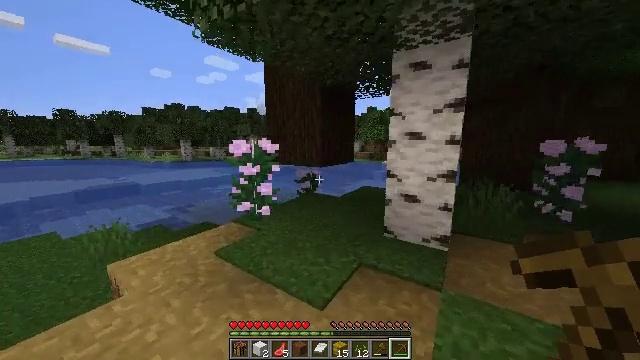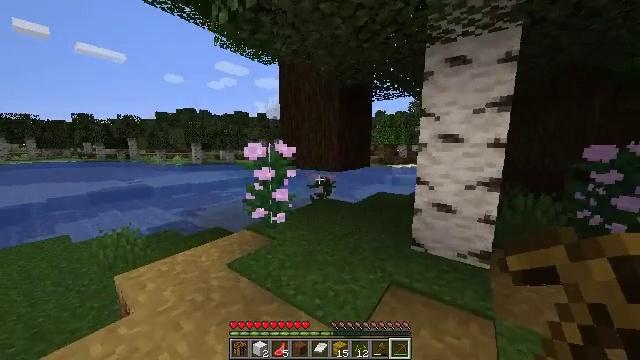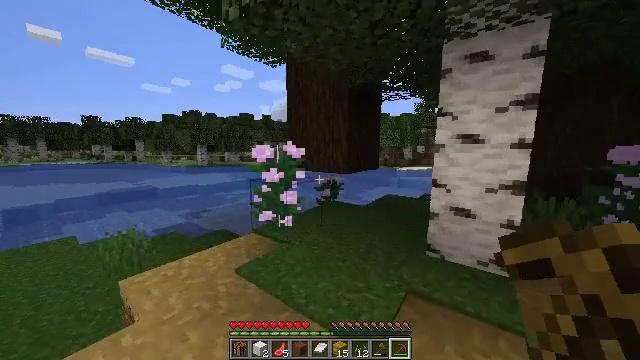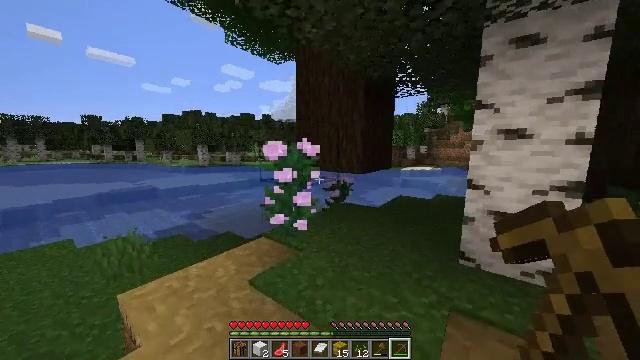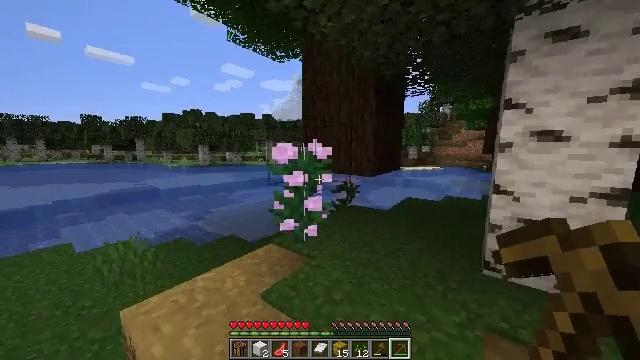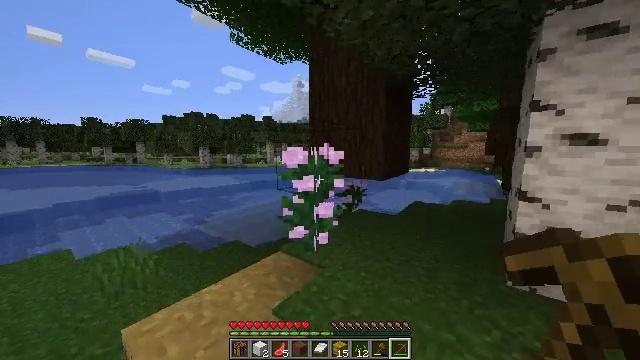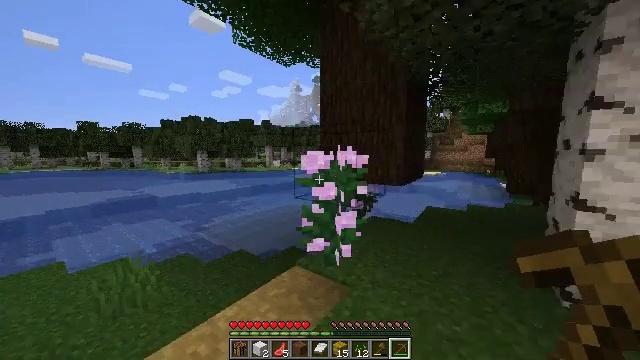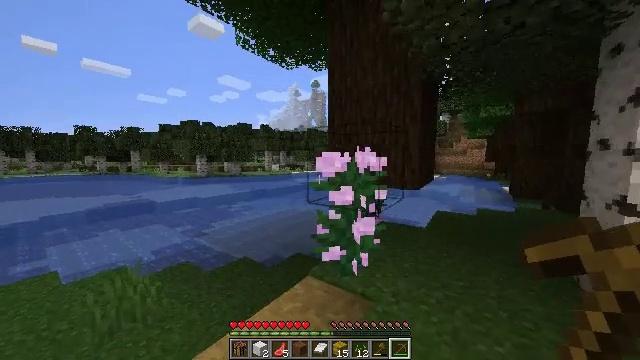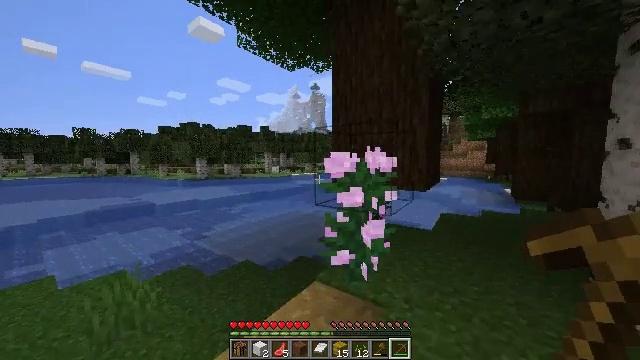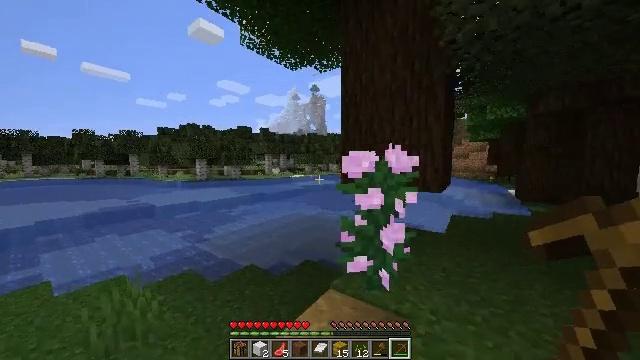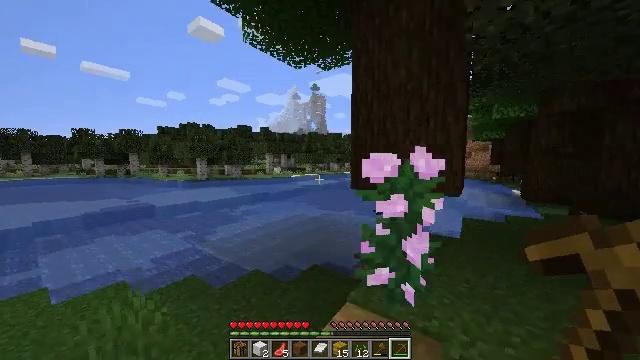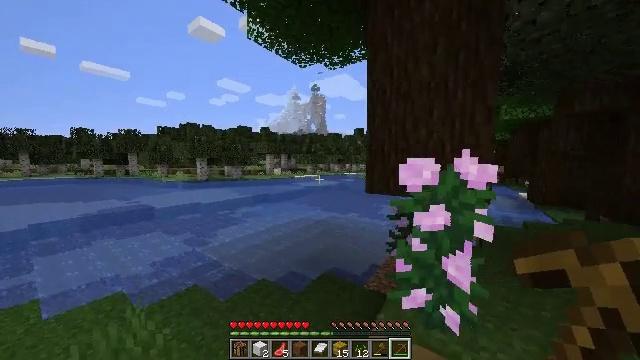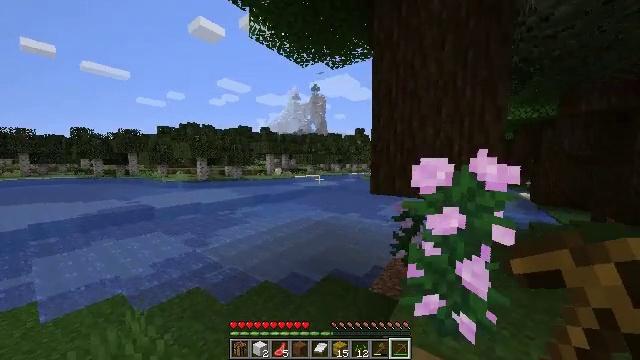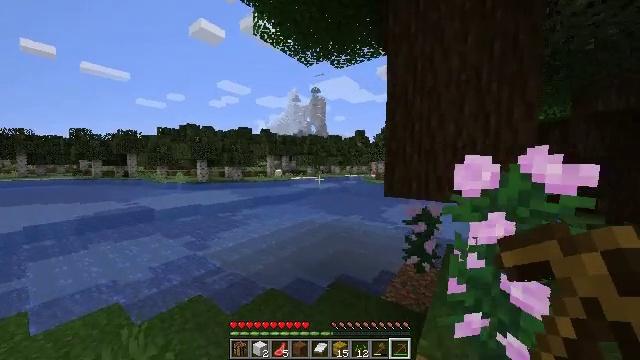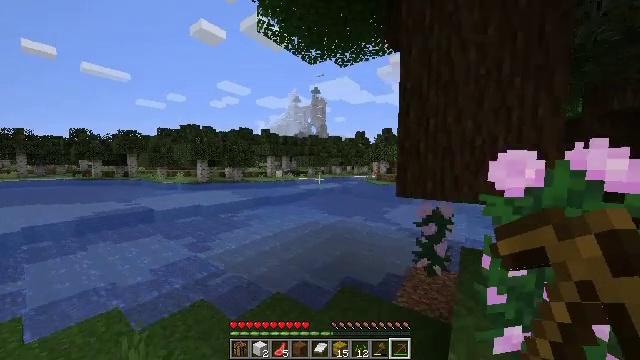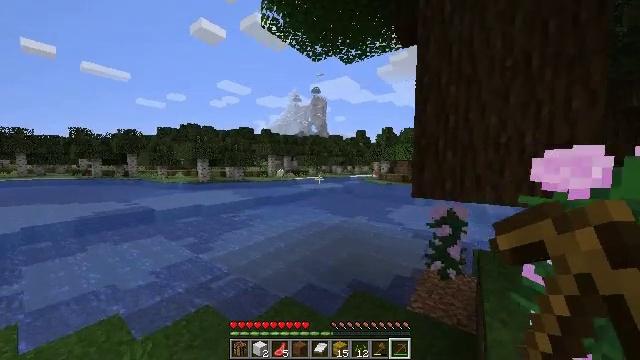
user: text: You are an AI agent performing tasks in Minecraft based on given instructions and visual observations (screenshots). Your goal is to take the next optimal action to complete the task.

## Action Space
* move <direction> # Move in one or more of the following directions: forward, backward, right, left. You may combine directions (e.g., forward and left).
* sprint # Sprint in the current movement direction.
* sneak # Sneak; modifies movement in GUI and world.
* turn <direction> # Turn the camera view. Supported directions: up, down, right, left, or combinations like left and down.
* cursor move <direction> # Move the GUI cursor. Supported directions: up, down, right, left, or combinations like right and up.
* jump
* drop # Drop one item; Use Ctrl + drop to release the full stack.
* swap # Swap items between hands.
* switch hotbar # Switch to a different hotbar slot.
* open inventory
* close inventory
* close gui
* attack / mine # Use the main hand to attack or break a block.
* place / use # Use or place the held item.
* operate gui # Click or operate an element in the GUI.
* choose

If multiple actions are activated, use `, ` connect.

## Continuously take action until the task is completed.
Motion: motion action
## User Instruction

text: Left click on the blast furnace to break it.
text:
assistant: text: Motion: move forward and move left, turn left
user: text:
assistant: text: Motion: move forward and move left, turn left
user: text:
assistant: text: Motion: move forward and move left
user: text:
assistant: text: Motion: move forward and move left
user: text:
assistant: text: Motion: move forward and move left
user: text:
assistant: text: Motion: move forward and move left
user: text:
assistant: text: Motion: move forward and move left
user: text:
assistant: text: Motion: move forward and move left
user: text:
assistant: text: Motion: move forward and move left
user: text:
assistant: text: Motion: move forward and move left
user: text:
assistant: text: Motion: move forward and move left
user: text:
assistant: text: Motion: move forward and move left
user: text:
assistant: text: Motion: move forward and move left
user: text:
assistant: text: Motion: move forward and move left
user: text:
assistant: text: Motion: move forward and move left
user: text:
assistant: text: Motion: move forward and move left
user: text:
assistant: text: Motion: move forward and move left
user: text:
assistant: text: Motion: move forward and move left
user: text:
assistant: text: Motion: move forward
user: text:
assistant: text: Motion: move forward
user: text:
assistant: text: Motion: move forward
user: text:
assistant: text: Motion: move forward and move right, turn right
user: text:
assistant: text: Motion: move forward and move right, turn right
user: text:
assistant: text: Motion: move forward and move right, turn right
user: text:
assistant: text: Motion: move forward and move right, turn right
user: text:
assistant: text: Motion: move forward and move right, turn right
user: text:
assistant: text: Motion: move forward and move right, turn right
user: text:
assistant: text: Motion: move right, turn right
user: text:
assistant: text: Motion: move right
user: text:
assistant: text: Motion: move right, turn right